Question: I am trying to compose an email through watir. So when I trying to access it, it has the <body> tag. Can anyone suggest how to access it?
My system configurations
'''
IE-8Inter code here
Windows-7
'''
I did the following
'''
require 'rubygems'
require 'watir'
@ie.text_field(:id,':13r').set 'sample'
HTML CODE
<iframe tabIndex="1" class="Am Al editable" id=":13s" src="" frameBorder="0"
style="padding-bottom: 0px; background-color: white; padding-left:
0px; padding-right: 0px; height: 248px; overflow: visible; padding-top:
0px;" allowTransparency="" closure_lm_162187="null" target="[object]"
originalTarget="undefined">
<html>
<head>
<title></title>
<style>CSSSTYLEsheet</style>
</head>
<body class="editable LW-avf" id=":158" role="textbox"
contentEditable="true" hideFocus="hidefocus" closure_lm_478727="[object Object]" g_editable="true"/>
</html>
'''
I am trying to access it as textbox as the "role" attribute has the value as "textbox".
I got the error
:274:in 'assert_not_readonly' from C:/svn/ruby/lib/ruby/gems/1.8/gems/watir-1.6.7/lib/watir/input_elem ents.rb:368:in'set'

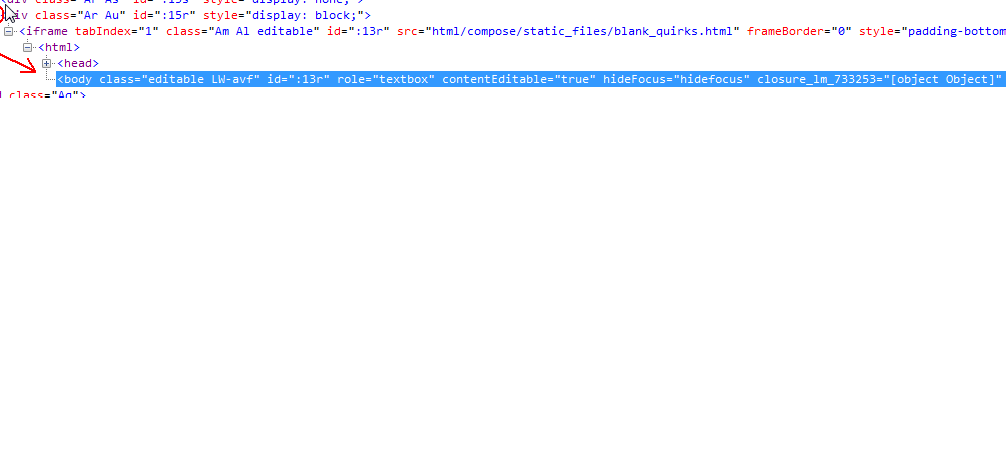
Answer: The above it has iframe element try as
@ie.iframe(:id,':13r').body(:id,':13r').set 'sample'